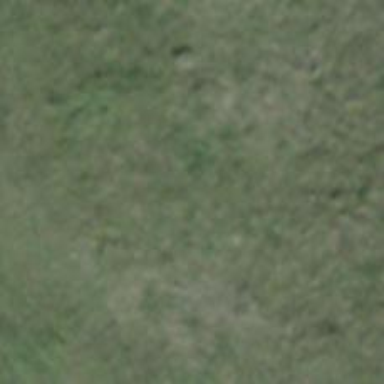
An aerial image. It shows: Grassy track.